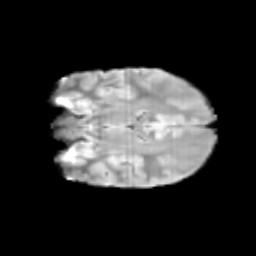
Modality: T2w
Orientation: coronal
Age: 10
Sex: female
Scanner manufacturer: siemens
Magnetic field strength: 3 T
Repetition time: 3.8 s
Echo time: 0.07 s